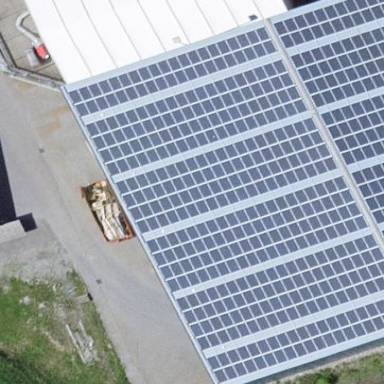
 consisting of solar photovoltaic panels."